Question: I have 2 db tables and class structure working with nhibernate as follows.
DB

C# poco classes are as follow.
'''
public class Customer
{
public virtual int CustomerID { get; set; }
public virtual string CustomerName { get; set; }
public virtual string Title { get; set; }
public virtual string FirstName { get; set; }
public virtual string LastName { get; set; }
public virtual string Mobile { get; set; }
public virtual string Phone { get; set; }
public virtual string Email { get; set; }
public virtual Address BillingAddress { get; set; }
public virtual Address ShippingAddress { get; set; }
}
'''
'''
public class Address
{
public virtual int AddressID { get; set; }
public virtual string AddressLine { get; set; }
public virtual string City { get; set; }
public virtual string State { get; set; }
public virtual int ZIP { get; set; }
public virtual string Fax { get; set; }
public virtual string Country { get; set; }
}
'''
customer.hbm.xml
'''
<class name="Customer" table="Customers">
<id name="CustomerID">
<generator class="native" />
</id>
<property name="CustomerName" length="100" />
<property name="Title" length="10" />
<property name="FirstName" length="60" />
<property name="LastName" length="60" />
<property name="Mobile" length="15" />
<property name="Phone" length="15" />
<property name="Email" length="100" />
<many-to-one name="BillingAddress" class="Address" />
<many-to-one name="ShippingAddress" class="Address" />
</class>
'''
address.hbm.xml
'''
<class name="Address" table="Addresses">
<id name="AddressID">
<generator class="native" />
</id>
<property name="AddressLine" length="255" />
<property name="City" length="30" />
<property name="State" length="30" />
<property name="ZIP" />
<property name="Fax" length="15" />
<property name="country" length="50" />
</class>
'''
I am creating the database tables using nhibernate session. Tables are creating fine. with the above structure, If I want to save a customer with 2 address types specified, how can I save that 1 customer to customers table and 2 address to addresses table? See the following example code.
'''
Address b_address = new Address();
Address s_address = new Address();
Customer customer = new Customer();
b_address.addressLine = "No.23, New Road";
b_address.City = "Newyork";
// more data
s_address.addressLine = "No.54, Old Road";
// more data
customer.CustomerName = "David";
// more customer data
customer.BillingAddress = b_address;
customer.ShippingAddress = s_address;
//saving the session.
session.save(customer)
'''
The above code only insert the data into customers table. How would I make this insert data to both customers and addresses table?
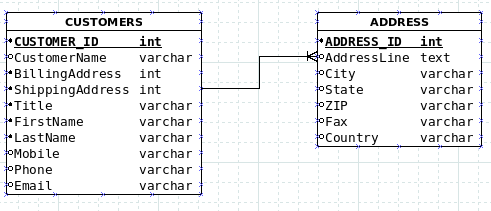
Answer: We need to put 'casacde' setting in play. Just change the many-to-one mapping this way:
'''
<many-to-one name="BillingAddress" class="Address" cascade="all" />
<many-to-one name="ShippingAddress" class="Address" cascade="all" />
'''
This will allow NHibernate to persist new 'Address'es and update existing, while only calling 'Customer' instance to be saved/updated.